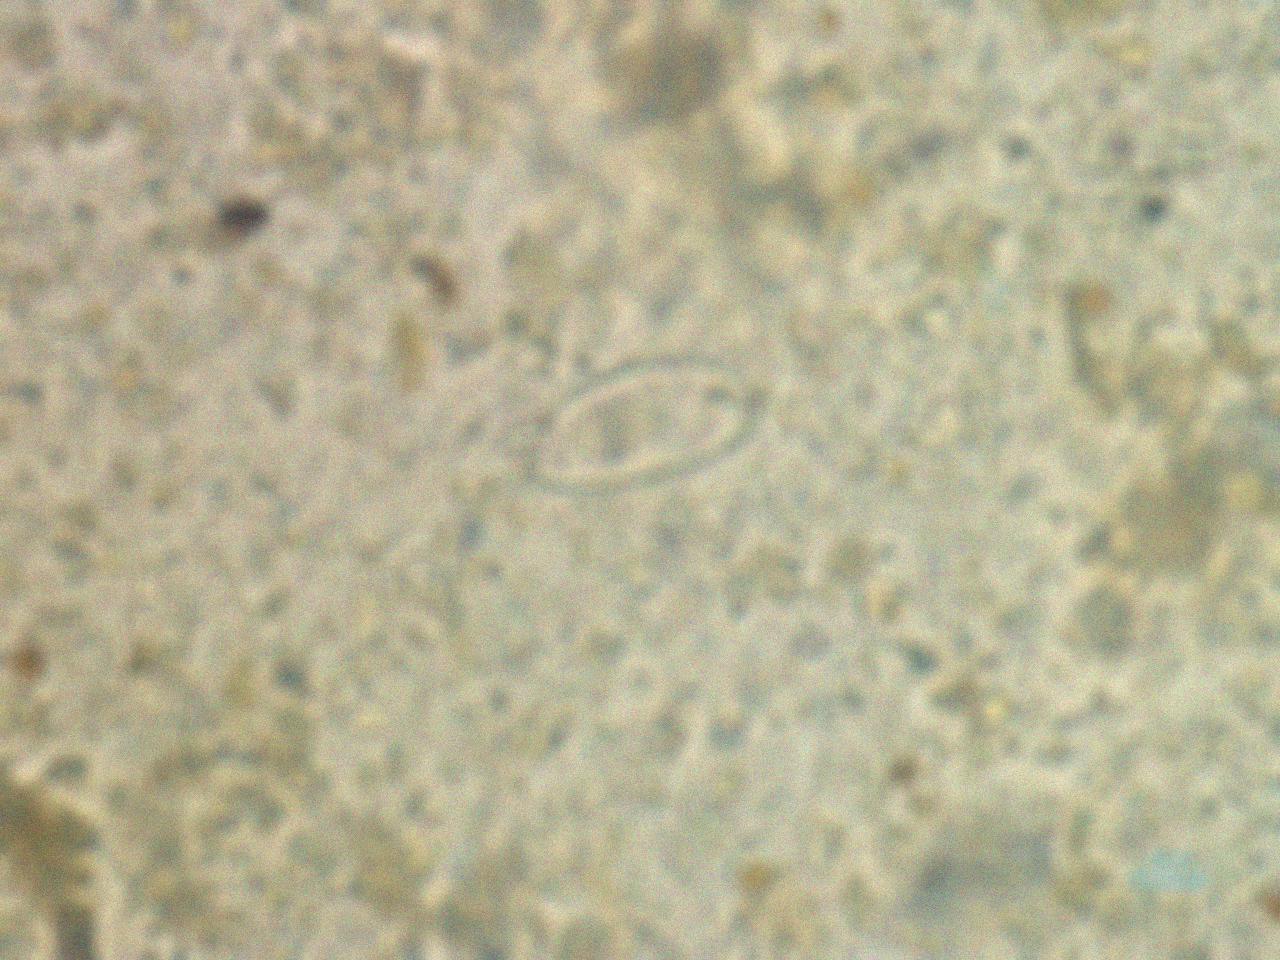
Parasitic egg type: Enterobius vermicularis